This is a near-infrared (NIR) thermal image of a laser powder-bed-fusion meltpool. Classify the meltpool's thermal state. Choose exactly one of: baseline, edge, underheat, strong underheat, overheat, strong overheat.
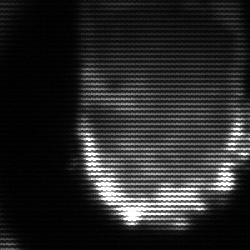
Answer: baseline